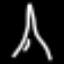
Label: The Eiffel Tower